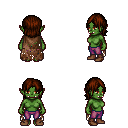
a pixel art fantasy rpg character, female body template, orc, green skin, brown tattered cape, magenta pants, brown long bangs hairstyle, brown shoes, four views (front, back, left, right), 2x2 character sprite sheet, small pixel art, hard edges, no anti-aliasing